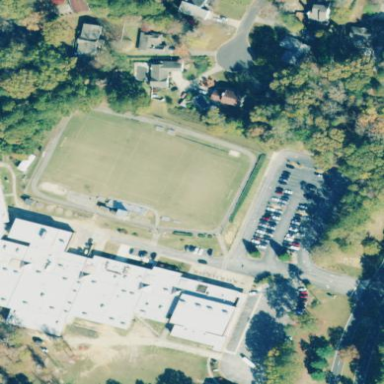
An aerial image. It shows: School.